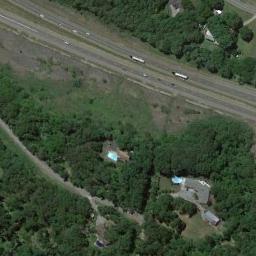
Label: freeway